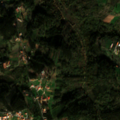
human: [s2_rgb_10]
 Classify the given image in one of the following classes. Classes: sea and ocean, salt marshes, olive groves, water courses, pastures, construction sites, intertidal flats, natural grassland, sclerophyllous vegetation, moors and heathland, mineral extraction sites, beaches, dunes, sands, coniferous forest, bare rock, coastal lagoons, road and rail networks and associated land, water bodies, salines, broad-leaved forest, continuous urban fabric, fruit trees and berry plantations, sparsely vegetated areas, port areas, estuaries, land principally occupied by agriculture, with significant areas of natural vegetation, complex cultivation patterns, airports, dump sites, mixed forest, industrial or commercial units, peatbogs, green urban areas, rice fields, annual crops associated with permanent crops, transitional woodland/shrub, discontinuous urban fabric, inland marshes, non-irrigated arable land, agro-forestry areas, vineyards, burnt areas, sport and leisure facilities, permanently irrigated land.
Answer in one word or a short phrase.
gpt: fruit trees and berry plantations, complex cultivation patterns, land principally occupied by agriculture, with significant areas of natural vegetation, mixed forest